Question: What is the color of the ball at (2, 2, 2)? The answer is the name of the color, with the first letter capitalized. You can choose an answer from Red, Green, Orange, Cyan, Purple, Blue and Yellow.
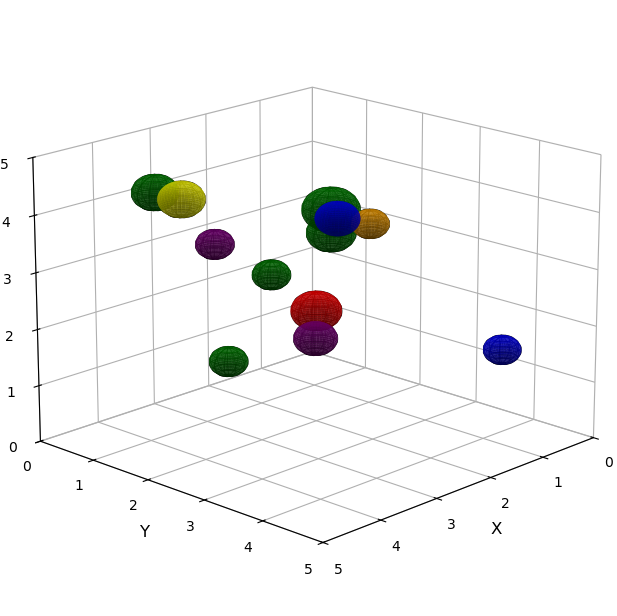
Answer: Red